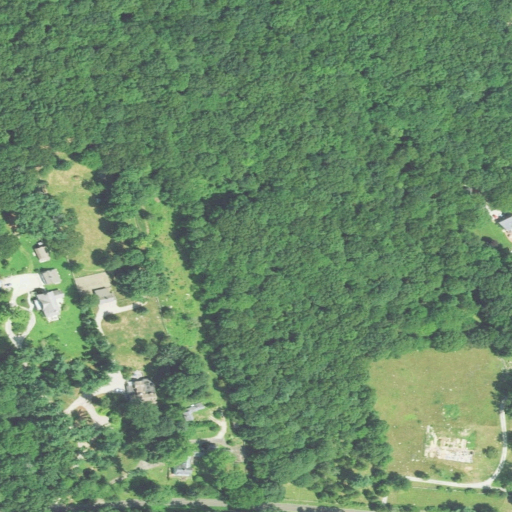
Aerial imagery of mountain in Connecticut named Bills Hill containing deciduous forest, mixed forest, pasture, open development, low intensity development, grassland, and medium intensity development